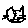
Label: cat